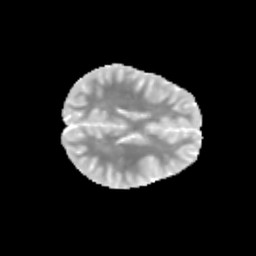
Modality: MD
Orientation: axial
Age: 9
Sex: female
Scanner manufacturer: siemens
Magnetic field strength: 3 T
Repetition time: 3.8 s
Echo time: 0.07 s